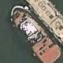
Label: Towing_vessel